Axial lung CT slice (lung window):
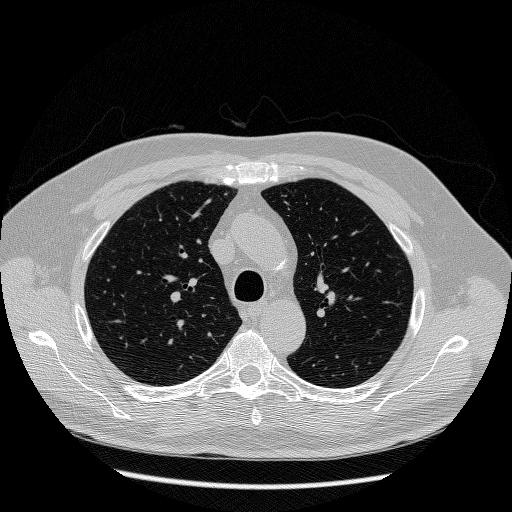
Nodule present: no